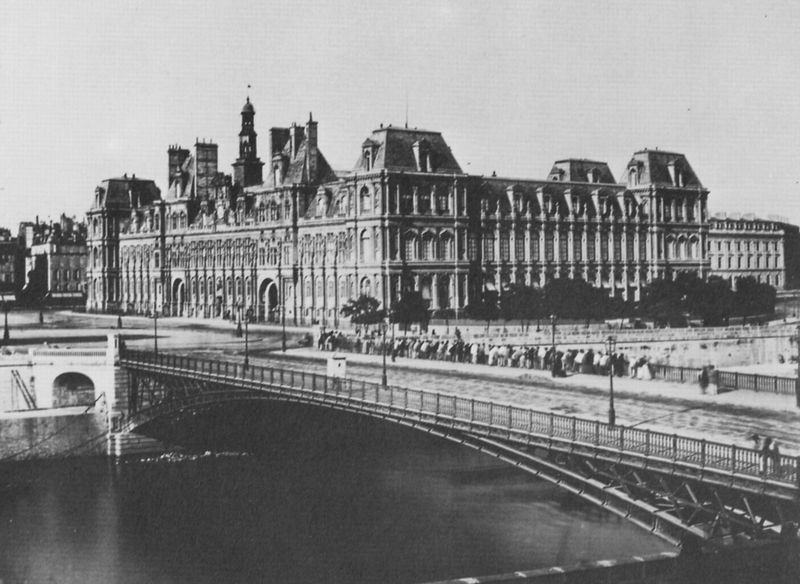
Titel: Blick auf das Pariser Rathaus
Künstler: Edouard-Denis Baldus
Schlagwörter: baum, dunkel, himmel, schatten, wasser, weiß, bäume, fluss, kirchturm, menschen, stadt, ufer, fenster, grau, hell, lampen, laterne, laternen, licht, paris, pfeiler, schwarz, starsse, strasse, tür, blick, dach, gebäude, haus, schloss, weg, architektur, mensch, weit, brücke, gewässer, england, schornstein, turm, ecke, ansicht, bogen, fassade, türen, zuschauer, fahne, dächer, giebel, mauer, platz, seine, bogenbrücke, kai, masten, promenade, metall, geländer, hoch, tor, foto, fotografie, straßen, eingang, berlin, türme, palast, torbogen, wasserlauf, schwarz-weiß, schlange, menschenmenge, rathaus, arkaden, photo, portal, tore, konstruktion, straßenlaterne, fachwerk, etagen, gaube, museum, breit, london, fotographie, stahl, stockwerke, aufnahme, bau, parlament, menschenansammlung, profanbau, repräsentativ, konstruktin, kolonnaden, schwrzweiss, gaupe, stahlkonstruktion, bepflanzt, touristen, hauptstadt, türem, hotel de ville, themse, spree, großbritannien, amt, befahren, seinebrücke, staadt, brücle, brüclke